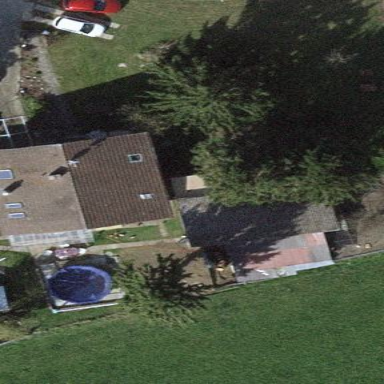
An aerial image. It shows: Simple house.